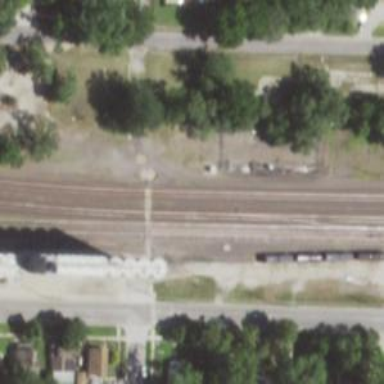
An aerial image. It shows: Railway crossing.